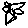
Label: flower